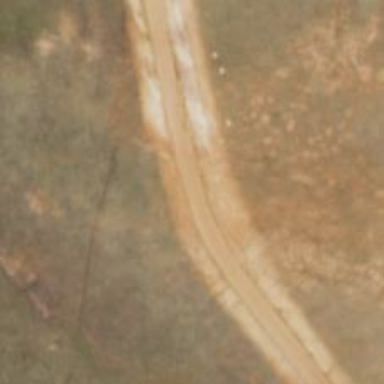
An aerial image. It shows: Unclassified road.